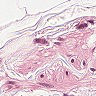
Metastatic tissue present: no